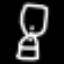
Label: hourglass